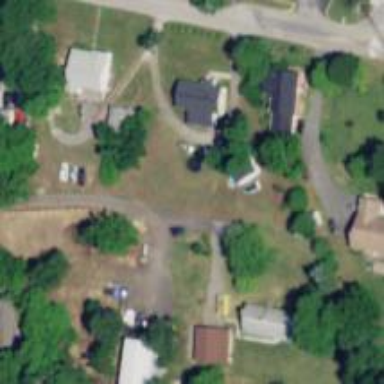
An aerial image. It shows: Driveway.